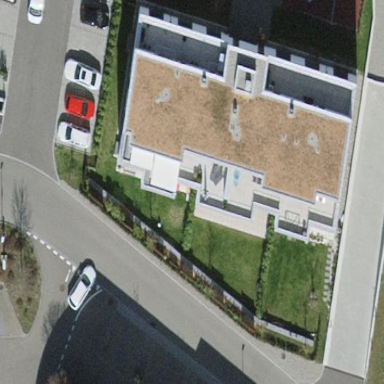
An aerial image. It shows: Apartment building with flat roof.